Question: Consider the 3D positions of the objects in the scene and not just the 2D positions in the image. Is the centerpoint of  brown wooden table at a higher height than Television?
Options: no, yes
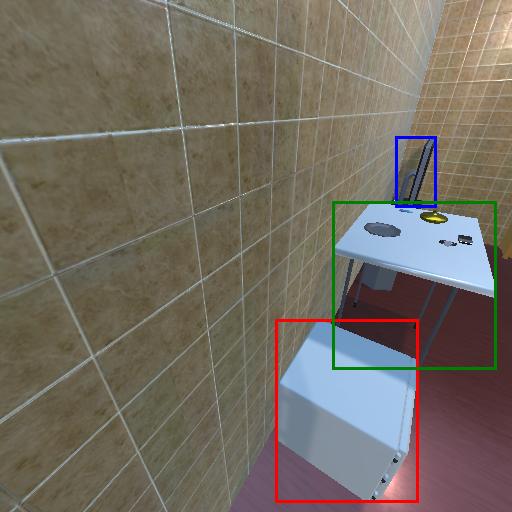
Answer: no